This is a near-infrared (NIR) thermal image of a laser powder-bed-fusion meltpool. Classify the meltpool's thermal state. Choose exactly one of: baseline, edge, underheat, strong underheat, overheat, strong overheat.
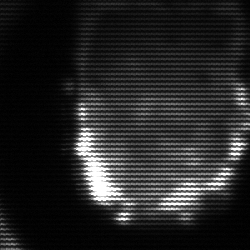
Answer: baseline